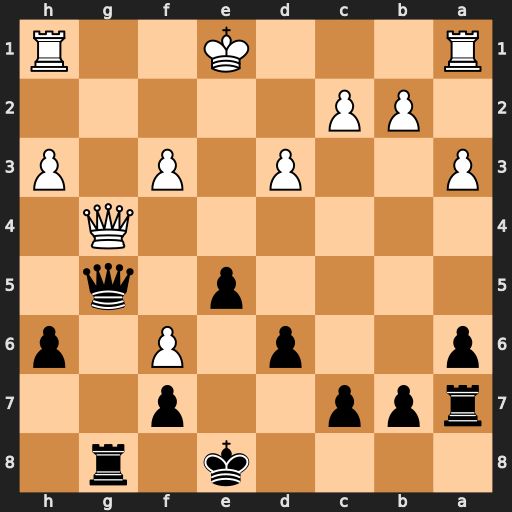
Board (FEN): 4k1r1/rpp2p2/p2p1P1p/4p1q1/6Q1/P2P1P1P/1PP5/R3K2R
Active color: b
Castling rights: KQ
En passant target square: -
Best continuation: Qe3+ Kd1 Rxg4